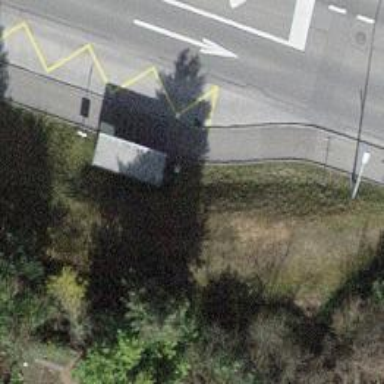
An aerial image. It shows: Platform for public transport with shelter.